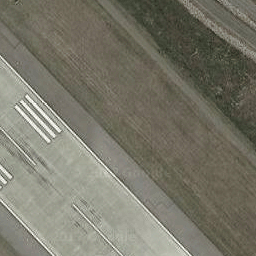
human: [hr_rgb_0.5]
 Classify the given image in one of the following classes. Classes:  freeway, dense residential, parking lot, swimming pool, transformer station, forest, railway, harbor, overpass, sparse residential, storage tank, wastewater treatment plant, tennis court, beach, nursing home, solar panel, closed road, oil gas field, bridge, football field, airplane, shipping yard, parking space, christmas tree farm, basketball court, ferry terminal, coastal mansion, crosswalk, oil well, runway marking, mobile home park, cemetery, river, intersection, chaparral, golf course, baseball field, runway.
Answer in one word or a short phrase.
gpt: runway